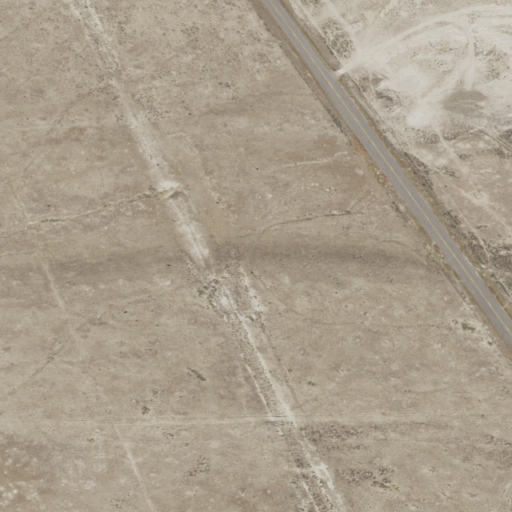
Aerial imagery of valley in Idaho named Moberg Canyon containing shrub, grassland, low intensity development, medium intensity development, and open development